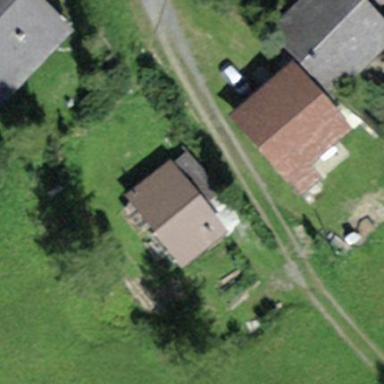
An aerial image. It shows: Detached building.